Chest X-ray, PA view. Patient: 29 years old, sex M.
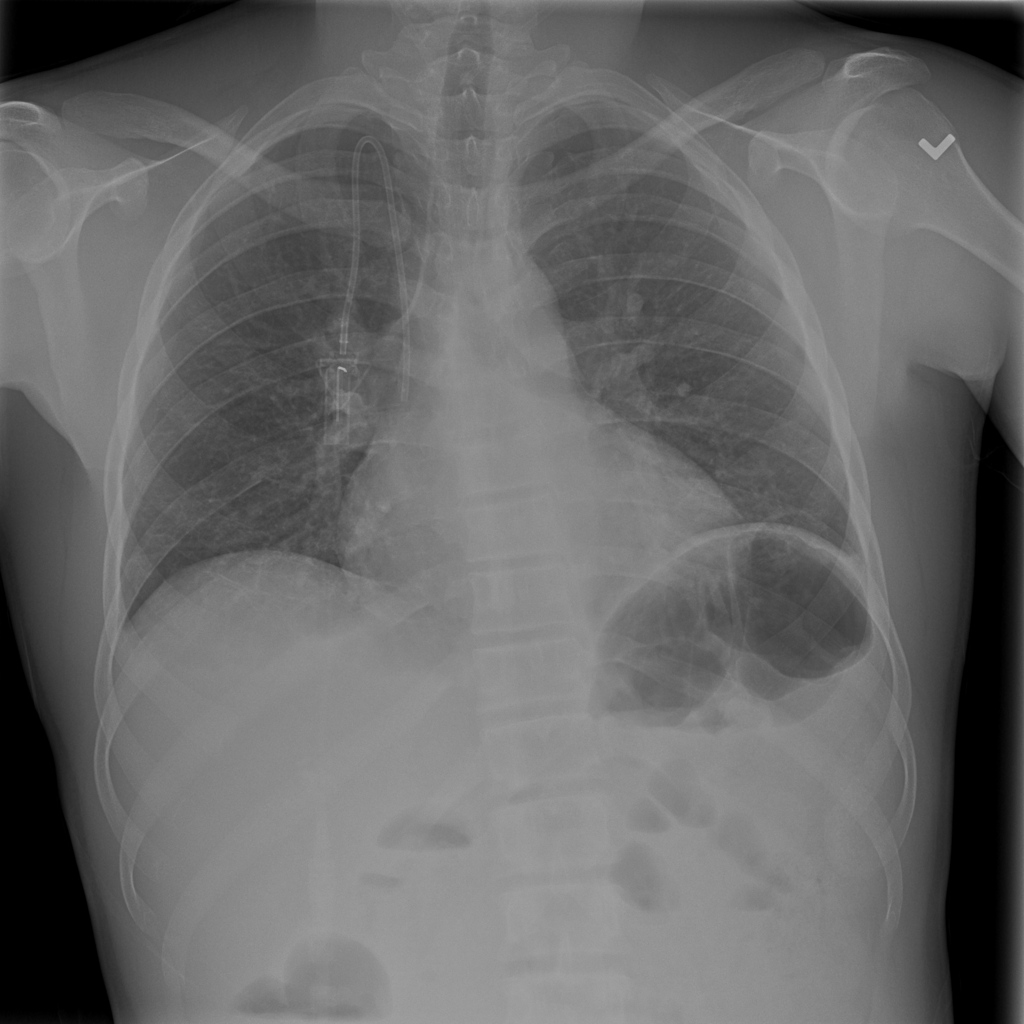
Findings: Cardiomegaly, Infiltration